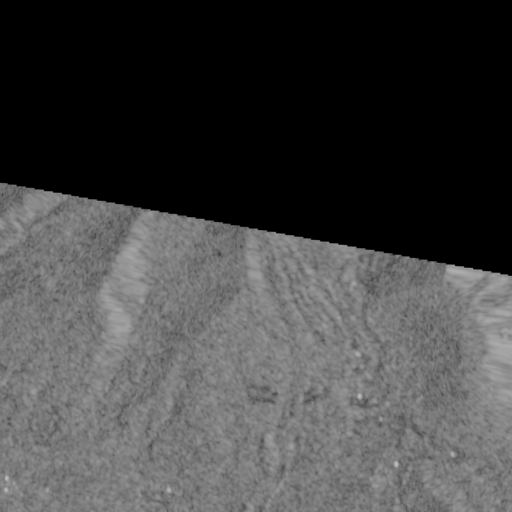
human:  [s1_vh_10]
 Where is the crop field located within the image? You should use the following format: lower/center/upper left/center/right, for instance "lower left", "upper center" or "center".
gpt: The crop field is located in the lower left of the image.
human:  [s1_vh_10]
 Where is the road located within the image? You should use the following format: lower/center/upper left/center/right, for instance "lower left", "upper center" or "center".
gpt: There is no road in the image.

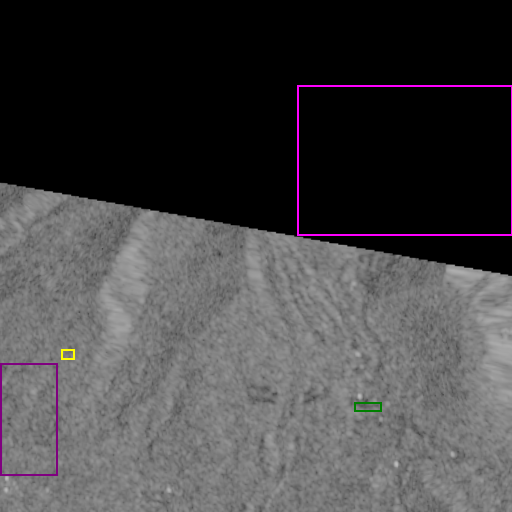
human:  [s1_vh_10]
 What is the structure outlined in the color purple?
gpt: The structure outlined in purple is a crop field.
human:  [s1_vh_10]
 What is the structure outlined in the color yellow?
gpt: The structure outlined in yellow is a park.
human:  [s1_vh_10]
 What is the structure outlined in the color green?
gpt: The structure outlined in green is a parking lot.
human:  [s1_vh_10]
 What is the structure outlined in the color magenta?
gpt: The structure outlined in magenta is a ski resort.
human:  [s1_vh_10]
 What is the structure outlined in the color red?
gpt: There is no red outline.